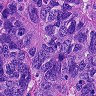
Metastatic tissue present: yes